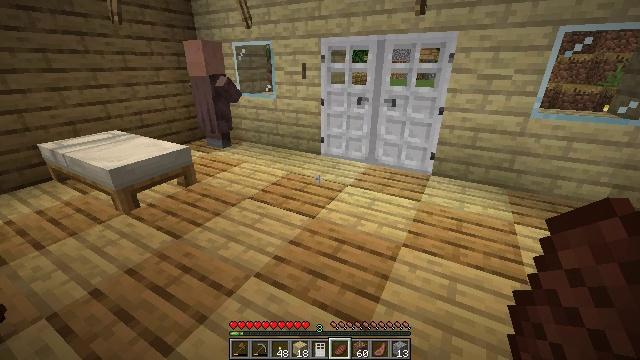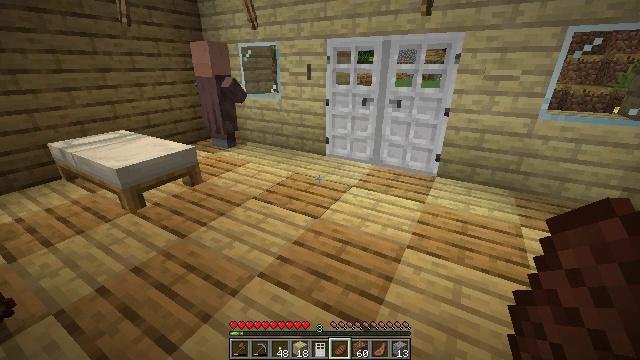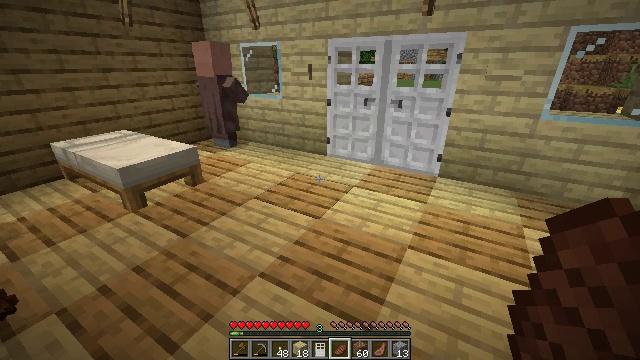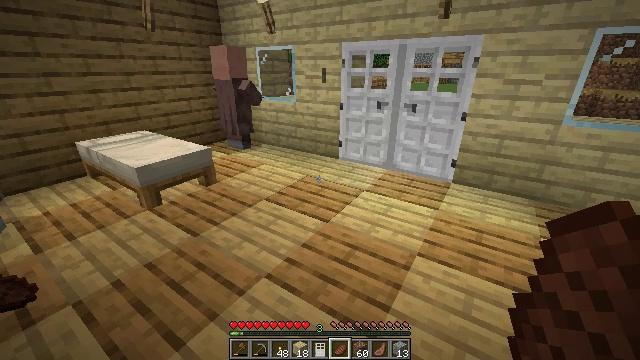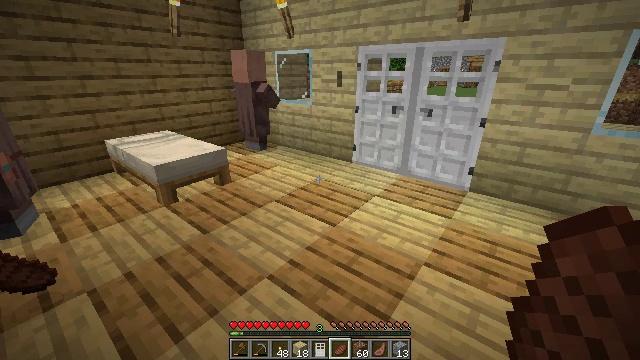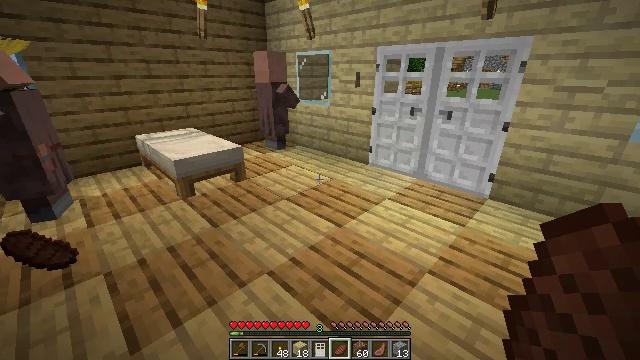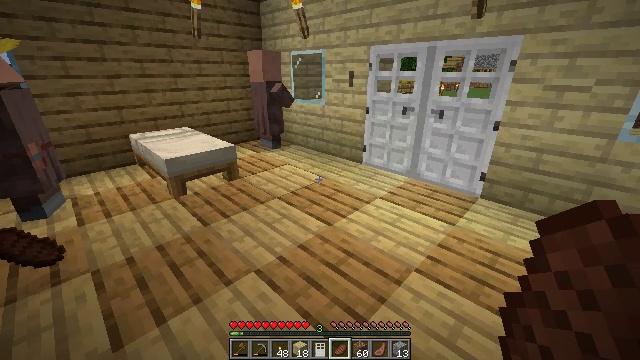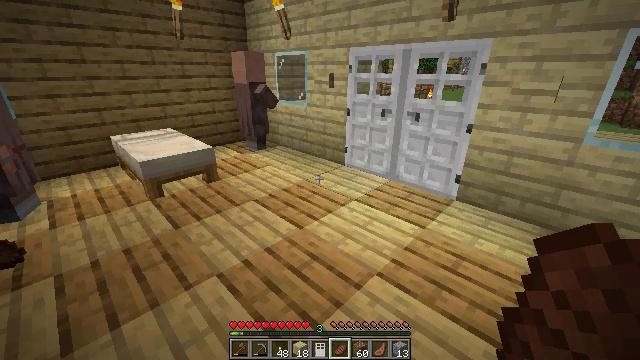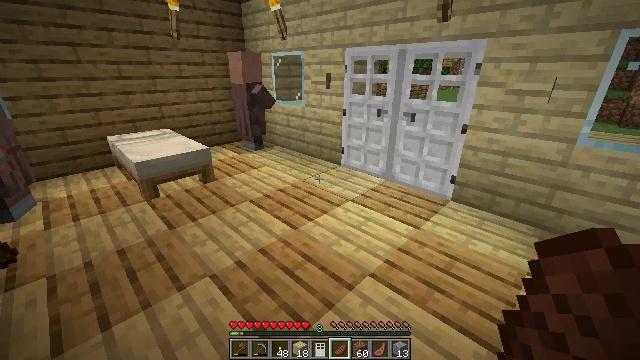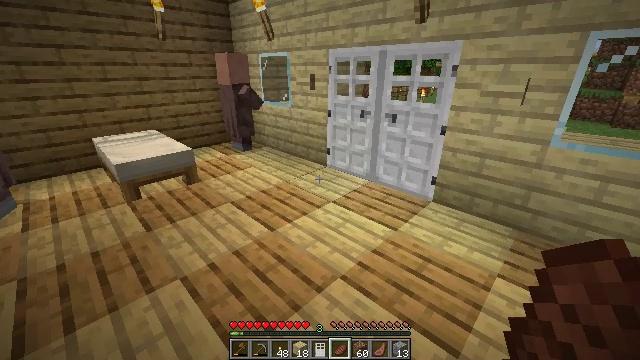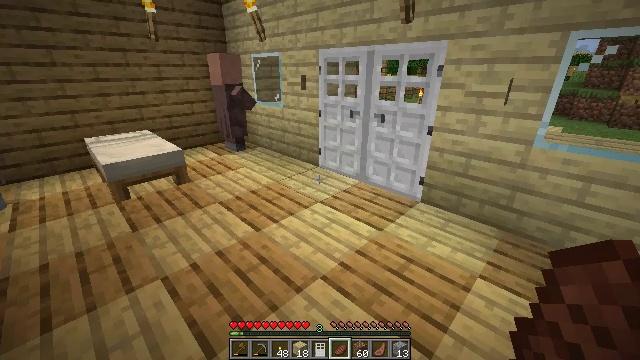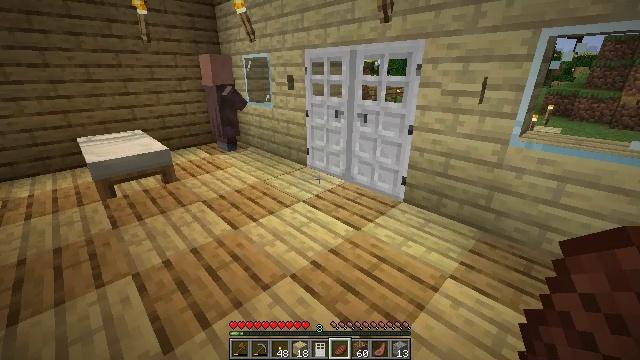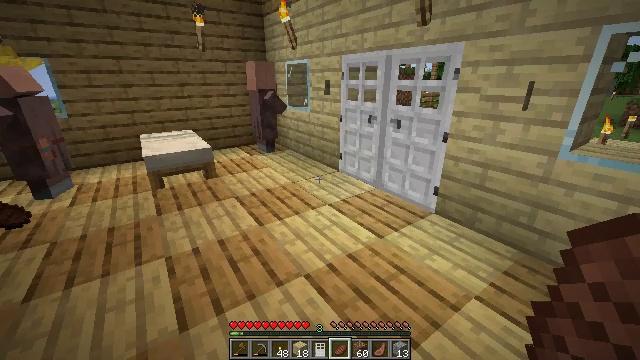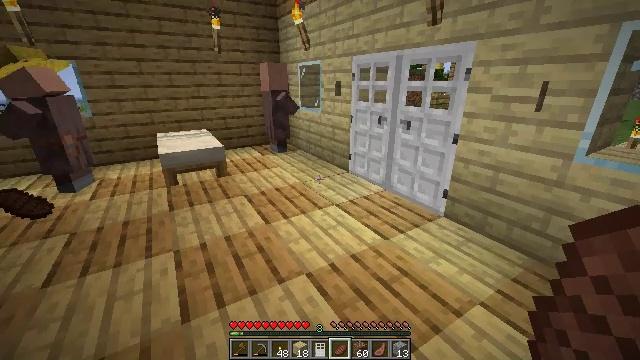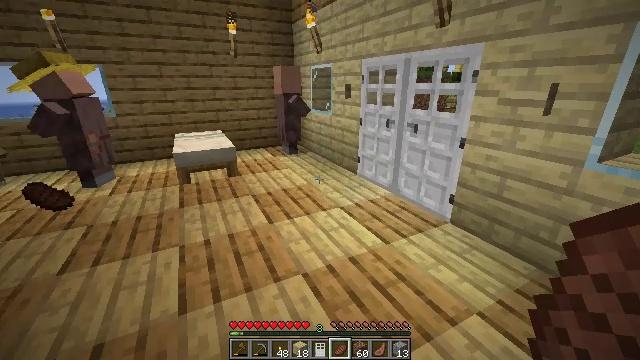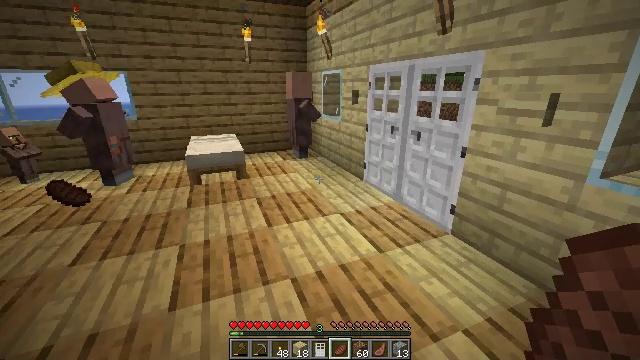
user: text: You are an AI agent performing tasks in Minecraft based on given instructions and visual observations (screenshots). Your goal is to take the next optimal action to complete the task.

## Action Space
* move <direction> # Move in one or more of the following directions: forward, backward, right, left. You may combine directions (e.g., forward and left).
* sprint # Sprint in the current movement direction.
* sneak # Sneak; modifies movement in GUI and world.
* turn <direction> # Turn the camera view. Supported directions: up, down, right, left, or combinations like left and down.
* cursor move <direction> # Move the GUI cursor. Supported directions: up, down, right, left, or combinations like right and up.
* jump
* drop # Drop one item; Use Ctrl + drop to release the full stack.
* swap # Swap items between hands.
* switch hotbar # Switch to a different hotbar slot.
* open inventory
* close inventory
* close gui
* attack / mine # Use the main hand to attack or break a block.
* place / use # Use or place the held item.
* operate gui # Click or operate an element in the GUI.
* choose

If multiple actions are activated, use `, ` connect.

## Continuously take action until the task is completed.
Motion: motion action
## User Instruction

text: Remove a cooked beef from the inventory.
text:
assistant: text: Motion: turn left
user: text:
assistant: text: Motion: no_op
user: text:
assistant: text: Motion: move right, turn left
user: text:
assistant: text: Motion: move right, turn left
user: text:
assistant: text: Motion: move right, turn left
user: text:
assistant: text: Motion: move right
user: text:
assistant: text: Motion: move right
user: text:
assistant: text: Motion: move right
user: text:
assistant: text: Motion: move right
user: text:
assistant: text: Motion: move right
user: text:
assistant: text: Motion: move right, turn left
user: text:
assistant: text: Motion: move right, turn left and up
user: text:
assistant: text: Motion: move right, turn left
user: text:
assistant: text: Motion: move right, turn left
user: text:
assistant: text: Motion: move right, turn left
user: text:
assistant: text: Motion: move right, turn left
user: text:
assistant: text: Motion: move right, turn left
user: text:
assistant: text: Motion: move right
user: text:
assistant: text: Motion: move right
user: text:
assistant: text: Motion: move right
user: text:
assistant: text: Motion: move right
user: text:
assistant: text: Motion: move right
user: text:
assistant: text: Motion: move right
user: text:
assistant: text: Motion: no_op
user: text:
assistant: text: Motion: no_op
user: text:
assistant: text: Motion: no_op
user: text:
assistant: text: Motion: no_op
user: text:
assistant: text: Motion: no_op
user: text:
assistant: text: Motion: no_op
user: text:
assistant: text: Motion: no_op